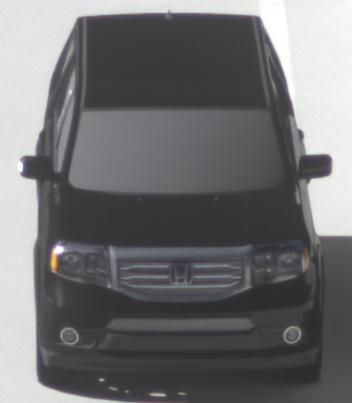
Make: Honda
Model: Pilot
Detailed model: Gen. 2 Facelift
Model produced from: 2012
Model produced until: 2015
Doors: 5
Color: black
Road condition: dry road
Daytime: morning or afternoon
Contrast: high contrast